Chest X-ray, AP view. Patient: 73 years old, sex M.
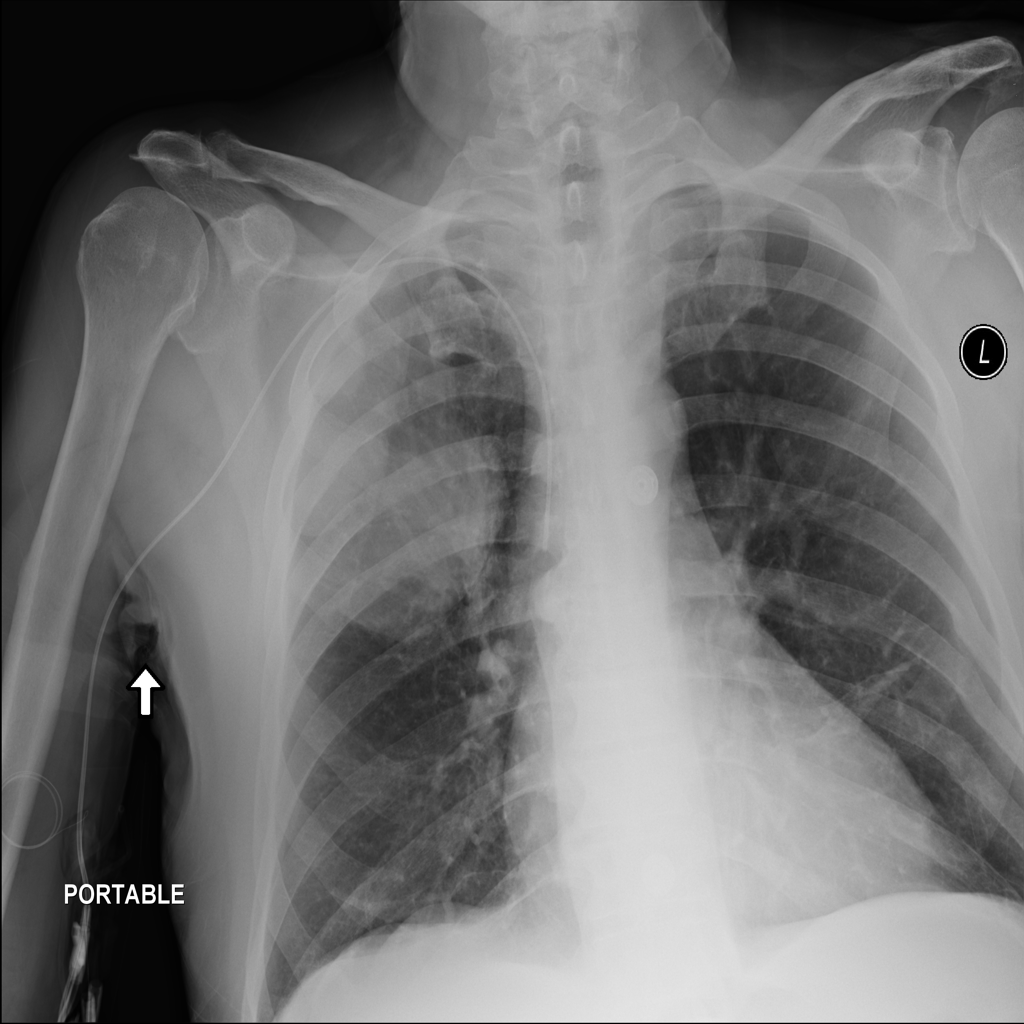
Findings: No Finding